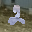
Label: 2